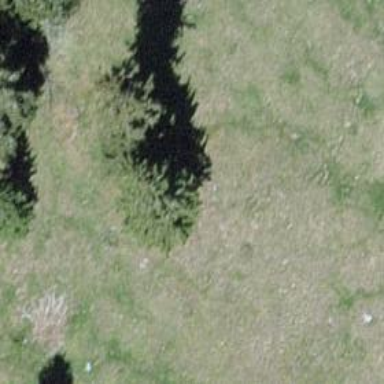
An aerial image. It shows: Needle-leaved tree in natural setting.